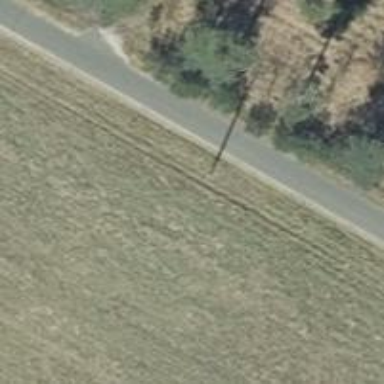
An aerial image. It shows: Power pole.